Question: I have the following data, relating to arrow strikes on a target:
'''
var data = [
{ name: "Bullseye", dist: 0, angle: 0 },
{ name: "Strike 1", dist: 50, angle: 0 },
{ name: "Strike 2", dist: 100, angle: 90 },
{ name: "Strike 3", dist: 150, angle: 180 }
];
'''
And I would like to produce the following diagram of the arrow strikes with <URL>:

I've got as far as putting circles and related text into a 'g' element together, then rotating the 'g' element. But I can't figure out how to keep the text at the same orientation: it gets rotated too. (I also can't figure out how to make the rotation work fully, but that's a different problem.)
Here is a JSFiddle demonstrating the code I have tried, and the problem: <URL>
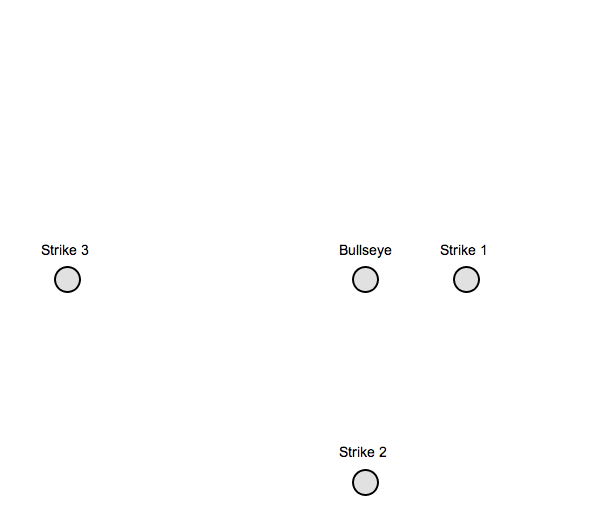
Answer: Regarding your fiddle, an update:
'''
return "rotate(" + d.angle + ") " +
"translate(" + d.dist + ",0) " +
"rotate(" + (-1 * d.angle) + ")";
'''
By rotating first, the translation on the "x" is now moving in the rotated coordinate space. This puts the strike points where you want. By rotating back again, the text is corrected.